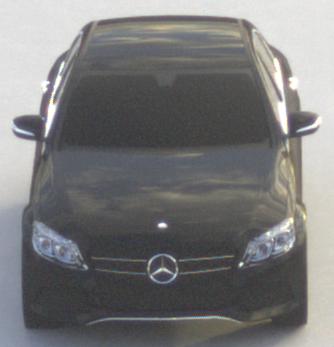
Make: Mercedes-Benz
Model: C 160
Detailed model: C-Class (205) Limousine
Model produced from: 2015/04
Model produced until: 2018/04
Doors: 4
Color: black
Road condition: dry road
Daytime: morning or afternoon
Contrast: medium contrast